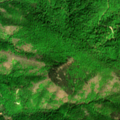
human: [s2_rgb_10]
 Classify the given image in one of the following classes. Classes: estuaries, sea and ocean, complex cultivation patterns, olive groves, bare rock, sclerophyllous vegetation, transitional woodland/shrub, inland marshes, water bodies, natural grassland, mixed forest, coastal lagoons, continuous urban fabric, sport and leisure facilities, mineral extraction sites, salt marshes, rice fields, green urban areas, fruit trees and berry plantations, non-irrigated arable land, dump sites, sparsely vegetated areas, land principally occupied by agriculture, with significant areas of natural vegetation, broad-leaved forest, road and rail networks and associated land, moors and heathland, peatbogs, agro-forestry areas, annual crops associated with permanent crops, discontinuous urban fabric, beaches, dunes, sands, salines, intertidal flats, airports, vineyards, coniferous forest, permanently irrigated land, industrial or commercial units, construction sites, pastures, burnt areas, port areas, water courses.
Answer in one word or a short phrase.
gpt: land principally occupied by agriculture, with significant areas of natural vegetation, broad-leaved forest, transitional woodland/shrub